Field crop: tomato
Growth stage: 2
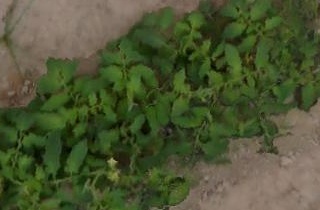
Species: tomato